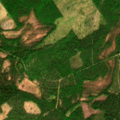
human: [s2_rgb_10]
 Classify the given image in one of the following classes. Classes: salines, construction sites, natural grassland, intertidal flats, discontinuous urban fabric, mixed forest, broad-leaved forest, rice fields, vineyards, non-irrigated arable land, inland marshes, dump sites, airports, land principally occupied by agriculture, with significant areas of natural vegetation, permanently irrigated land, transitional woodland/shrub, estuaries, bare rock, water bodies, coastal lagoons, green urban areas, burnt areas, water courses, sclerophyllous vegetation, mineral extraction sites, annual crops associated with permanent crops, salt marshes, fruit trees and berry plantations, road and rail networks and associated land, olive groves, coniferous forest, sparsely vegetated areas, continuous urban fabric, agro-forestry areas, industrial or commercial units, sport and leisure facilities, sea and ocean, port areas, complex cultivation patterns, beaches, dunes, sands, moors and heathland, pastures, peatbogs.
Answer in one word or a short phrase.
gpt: mixed forest, transitional woodland/shrub